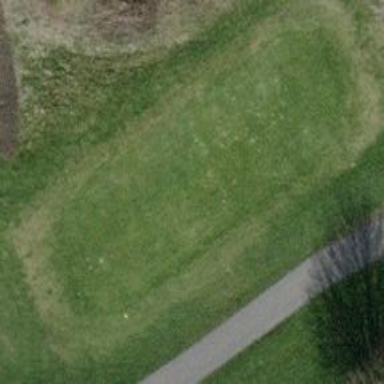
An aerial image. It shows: Grass area designated as golf tee.